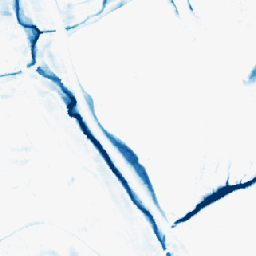
Category: morphological
Decomposition family: morphological_rect
Decomposition parameters: operation: closing
width: 20
height: 10
Upsampling method: area
Upsampling parameters: scale: 8
Upsampling scale: 8